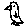
Label: bird